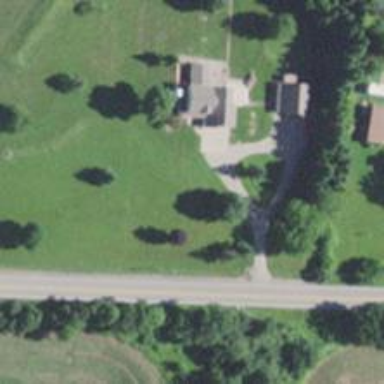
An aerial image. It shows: Driveway.